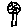
Label: flower